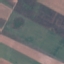
Land use / land cover: AnnualCrop